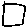
Label: square